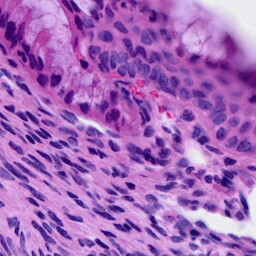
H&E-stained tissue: Cervix